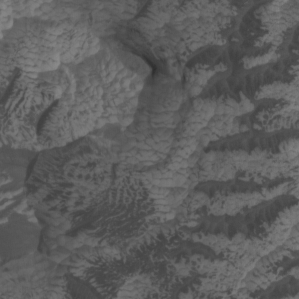
Label: non_frost